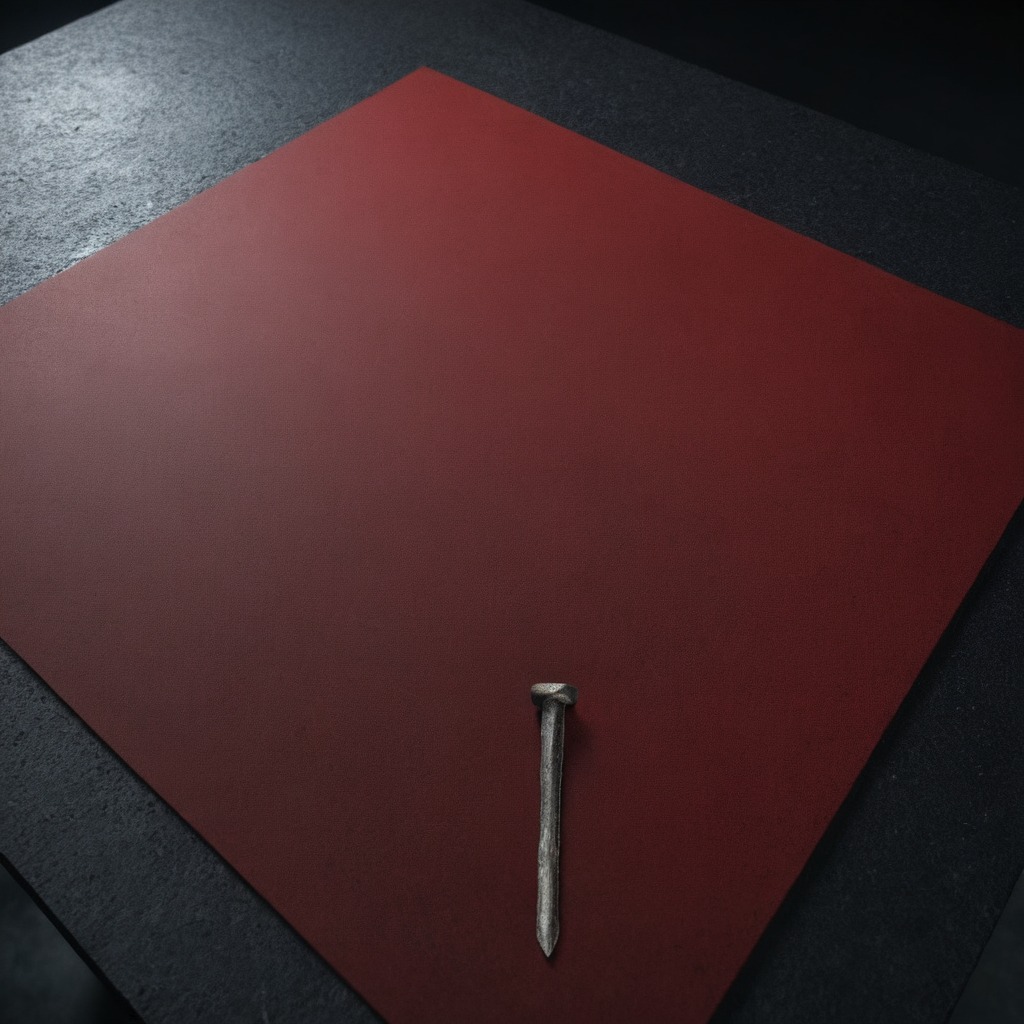
An iron nail lies on a clean granite tabletop covered with a red rubber mat inside a workshop at night dim ambient light soft shadows worn but beneath the mat